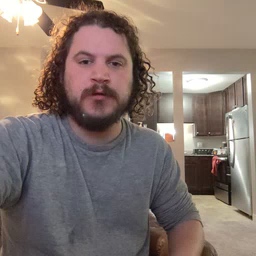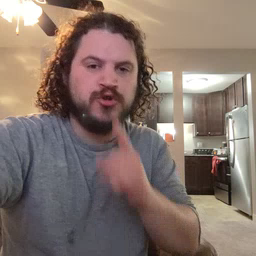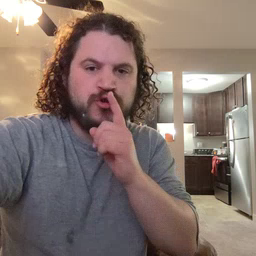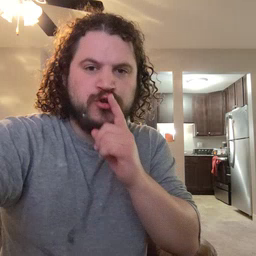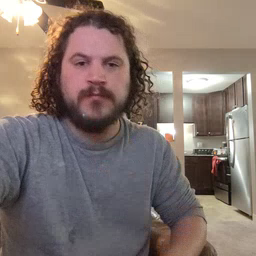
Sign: shhh